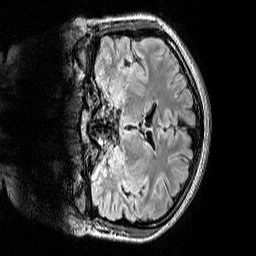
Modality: FLAIR
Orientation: coronal
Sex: female
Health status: ill
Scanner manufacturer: siemens
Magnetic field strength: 3 T
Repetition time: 5 s
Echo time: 0.388 s